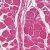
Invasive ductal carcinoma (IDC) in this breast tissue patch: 0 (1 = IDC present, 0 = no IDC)